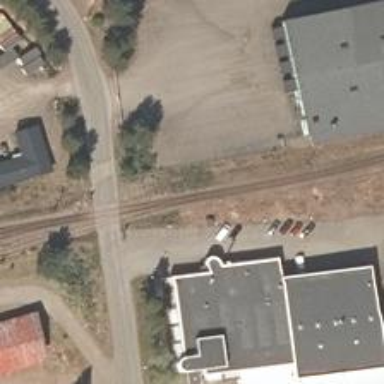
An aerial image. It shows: Light signal at railway crossing.